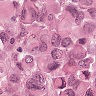
Metastatic tissue present: yes